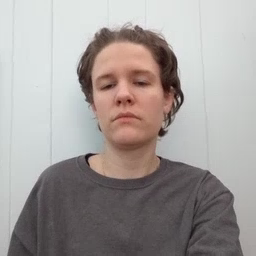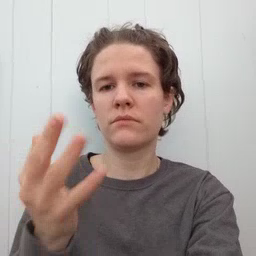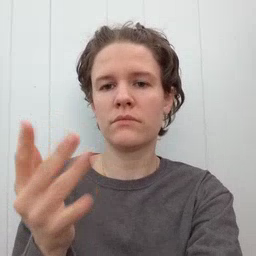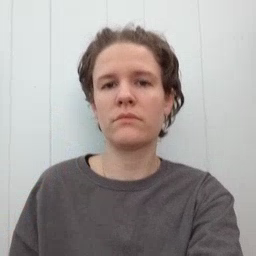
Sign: finger